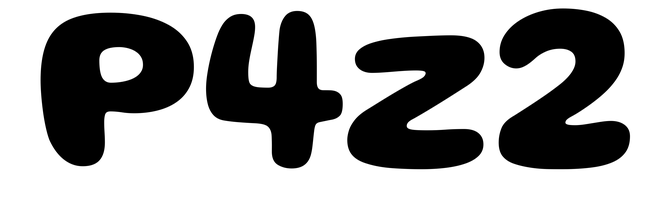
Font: Gluten_Bold